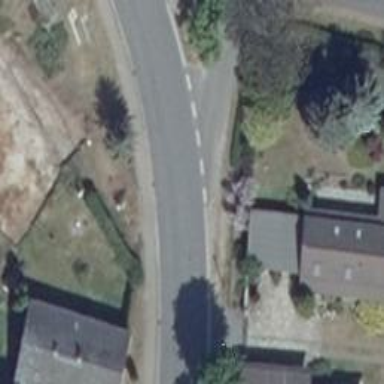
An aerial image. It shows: Footway made of concrete plates.